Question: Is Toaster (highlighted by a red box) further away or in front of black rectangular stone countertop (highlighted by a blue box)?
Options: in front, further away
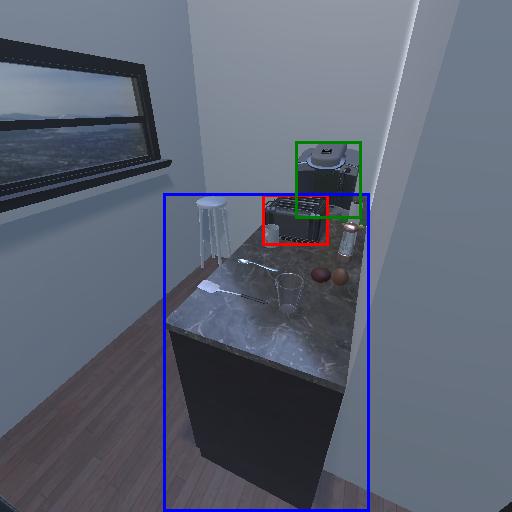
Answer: in front